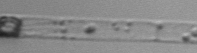
Label: Dactyliosolen_blavyanus